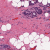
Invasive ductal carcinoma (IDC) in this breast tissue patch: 1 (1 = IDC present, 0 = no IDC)